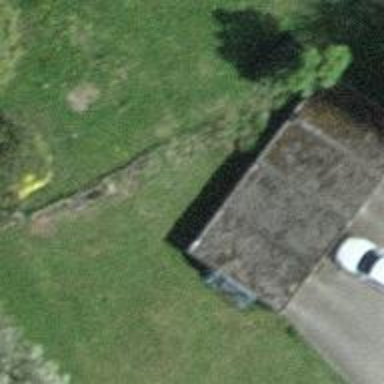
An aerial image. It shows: Garage.